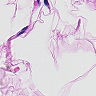
Metastatic tissue present: no